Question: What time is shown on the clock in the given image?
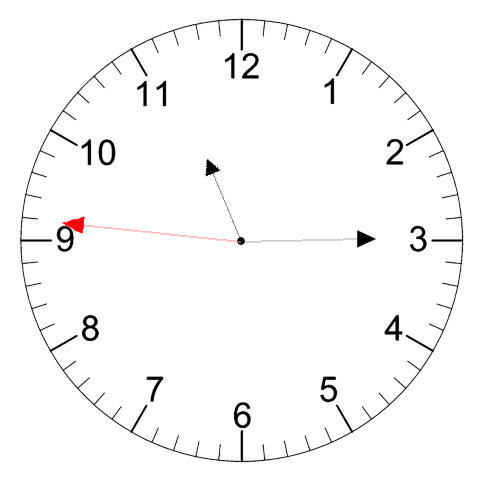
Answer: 11:14:46